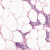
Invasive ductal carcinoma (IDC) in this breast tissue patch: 0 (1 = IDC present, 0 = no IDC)